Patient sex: M
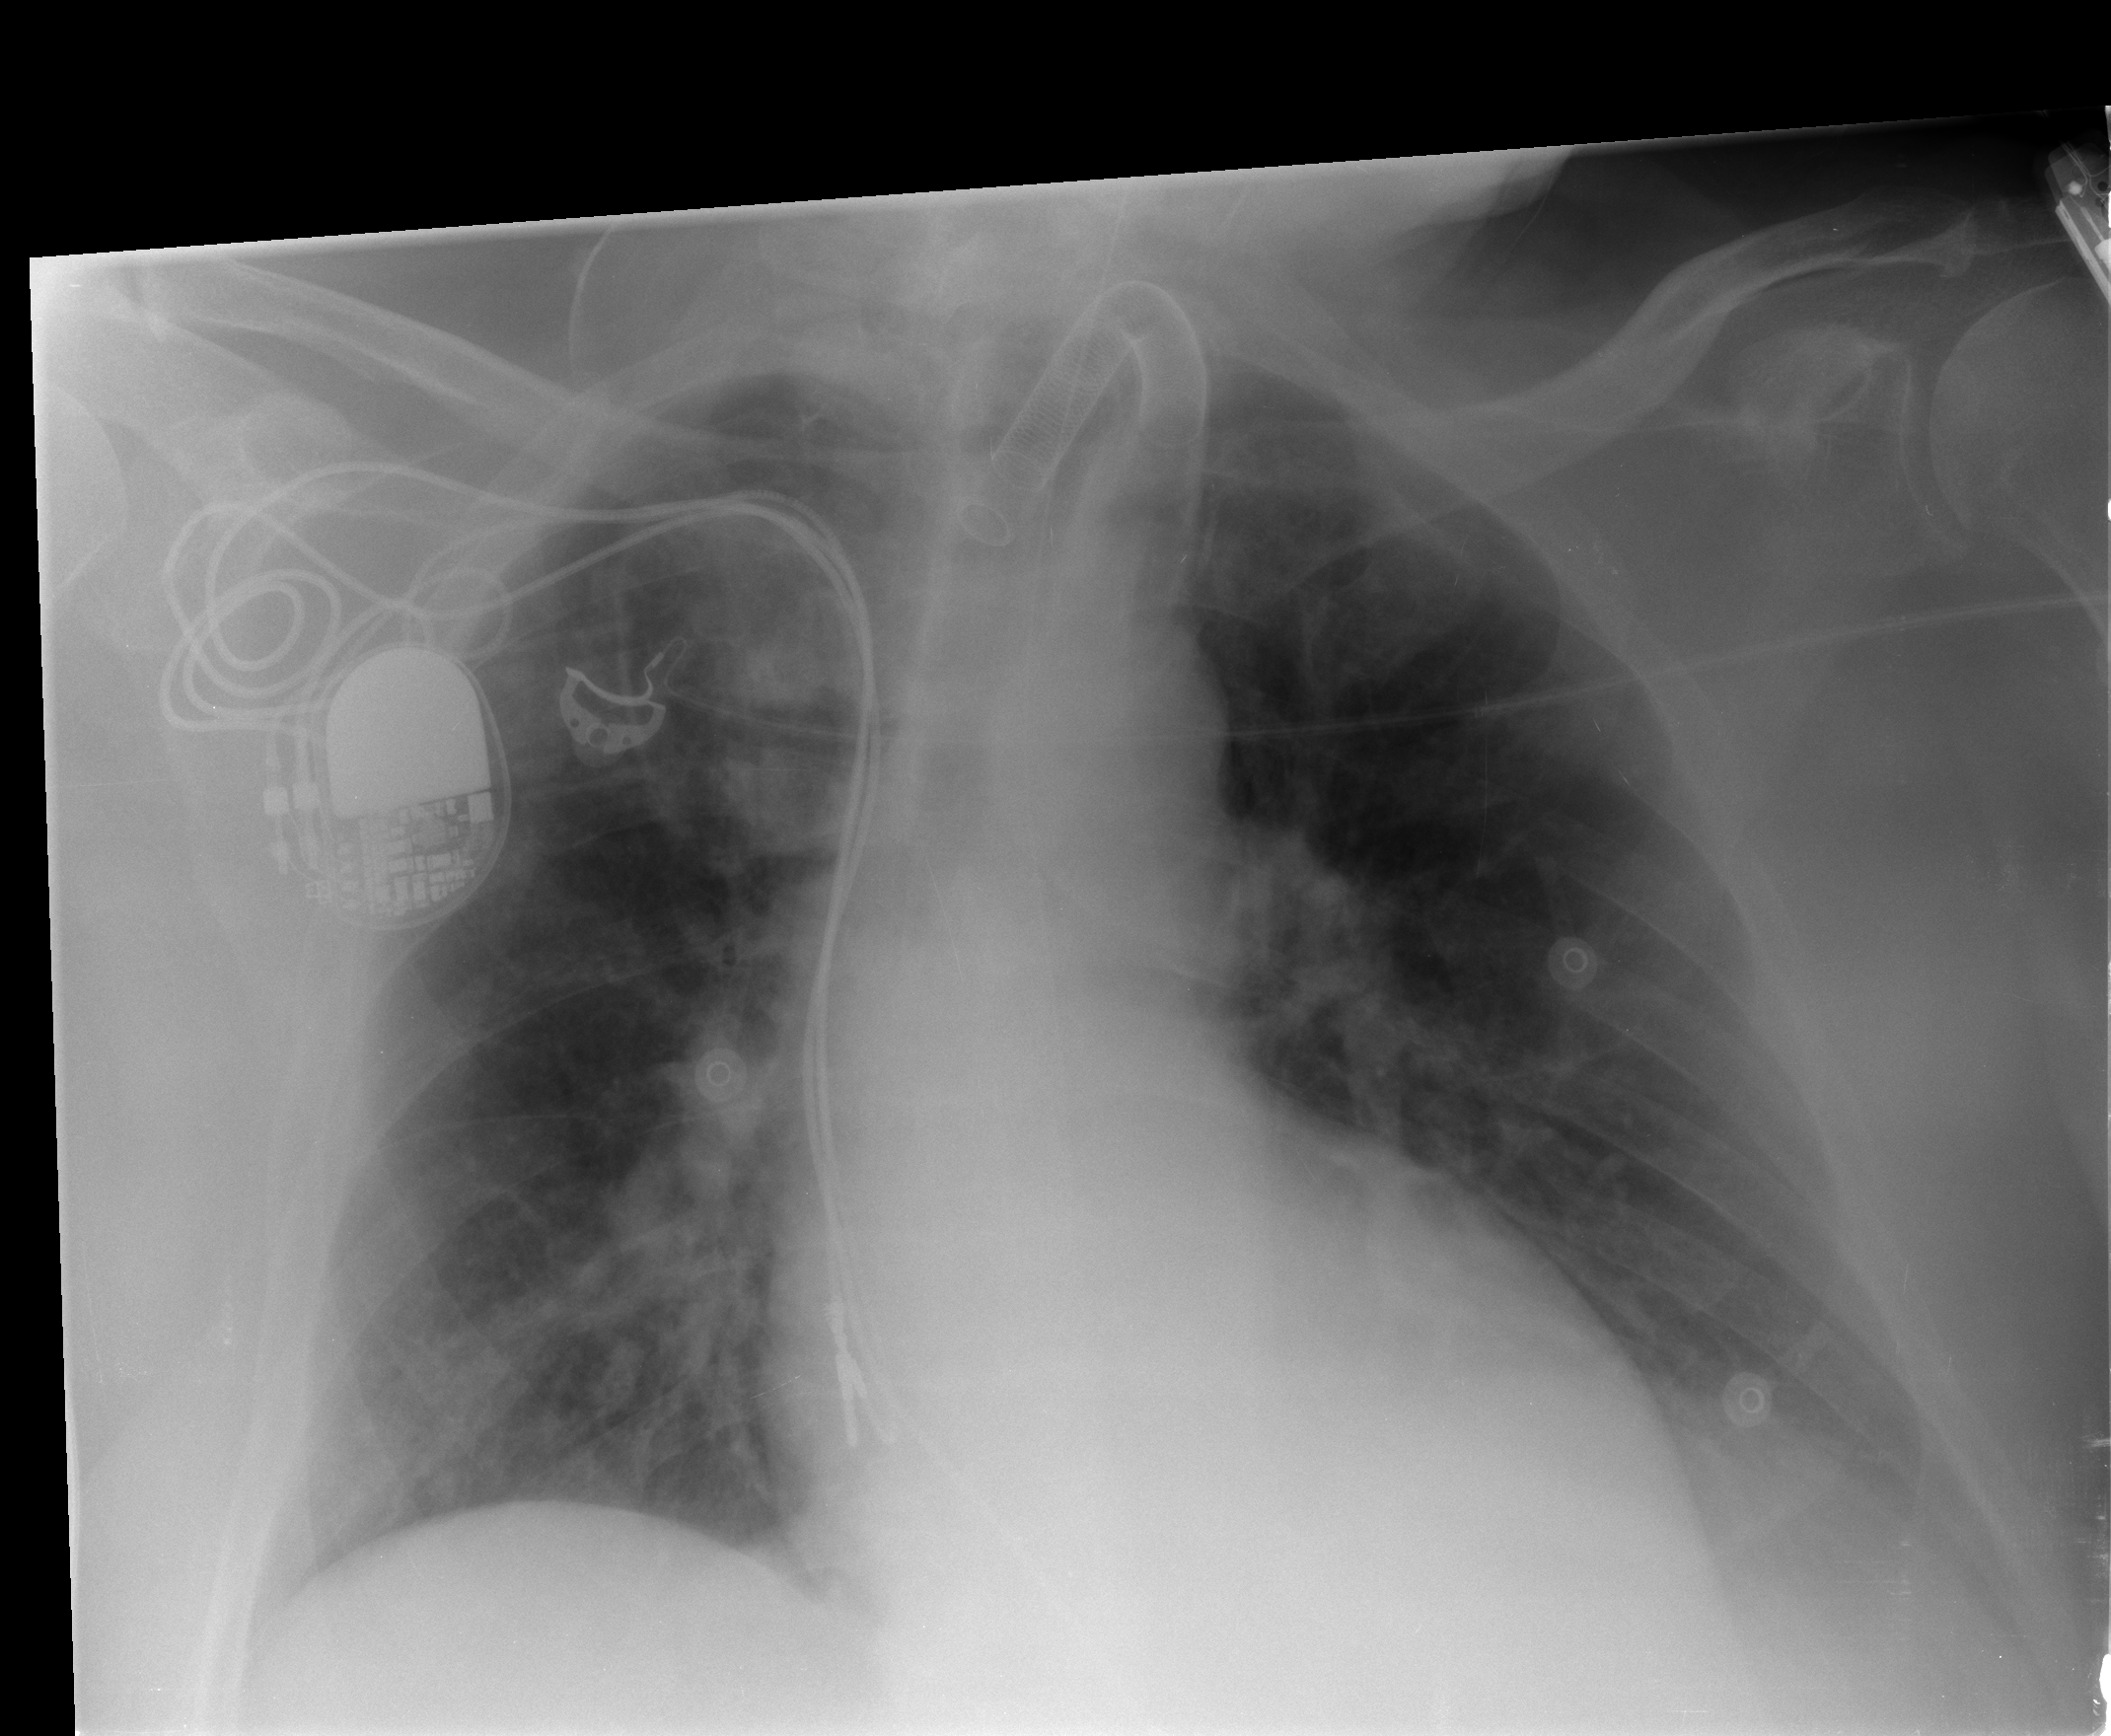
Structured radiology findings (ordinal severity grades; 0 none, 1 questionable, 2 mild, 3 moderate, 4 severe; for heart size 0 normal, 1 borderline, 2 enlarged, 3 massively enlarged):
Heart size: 2
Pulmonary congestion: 0
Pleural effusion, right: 0
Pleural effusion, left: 1
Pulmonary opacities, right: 2
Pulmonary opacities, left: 2
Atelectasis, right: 2
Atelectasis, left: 2